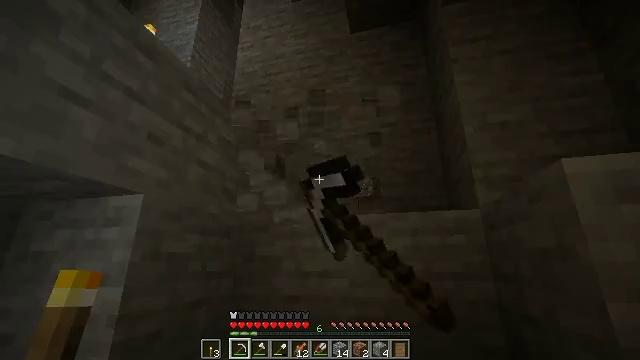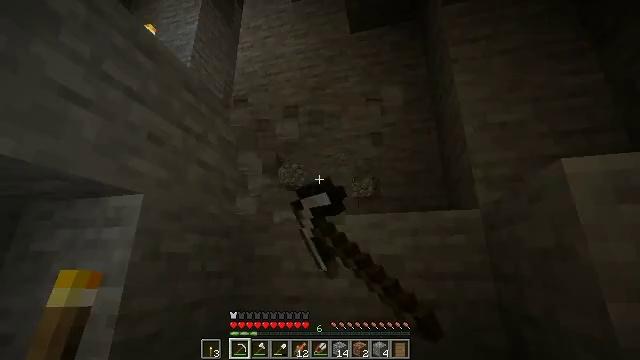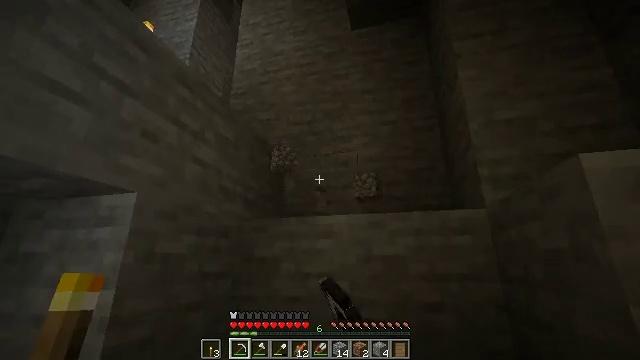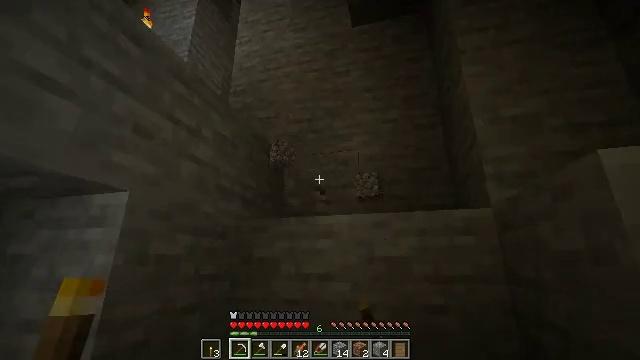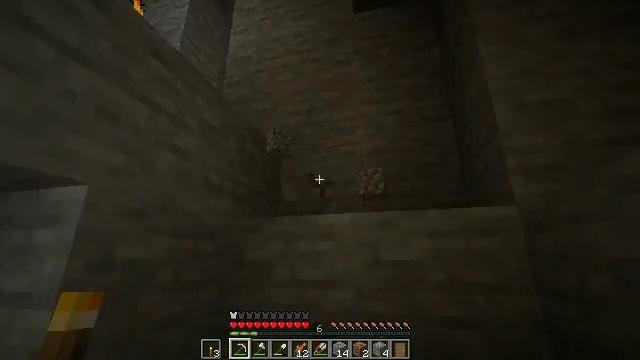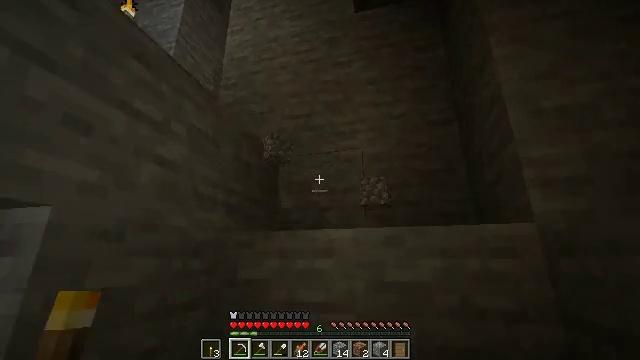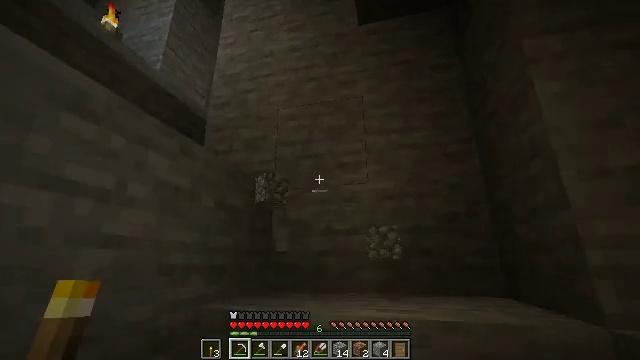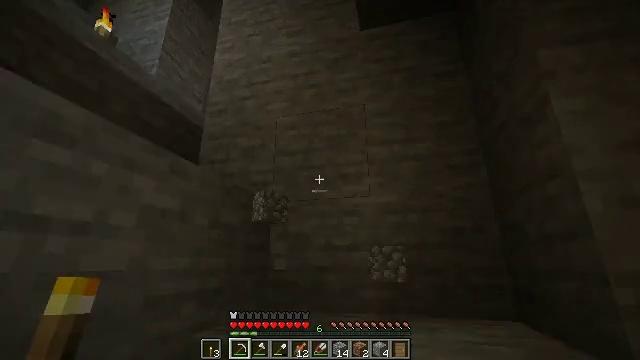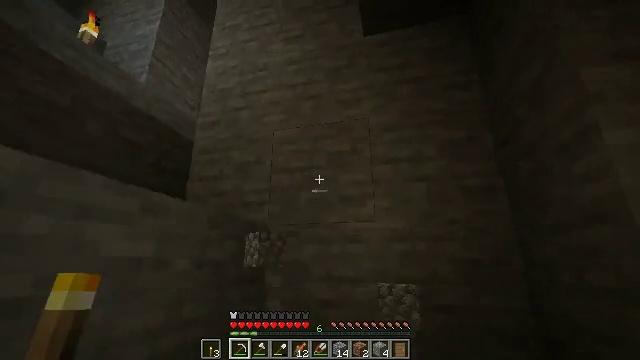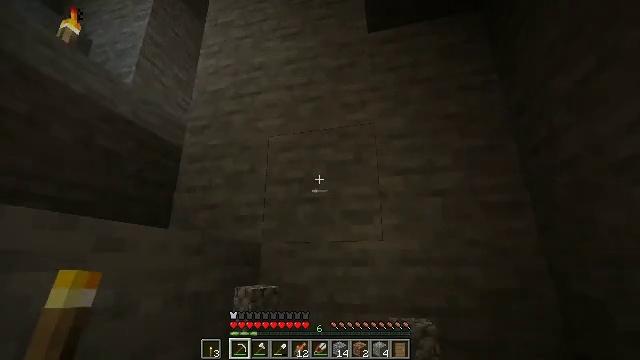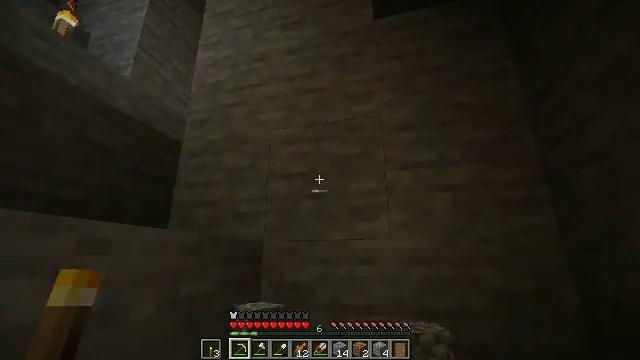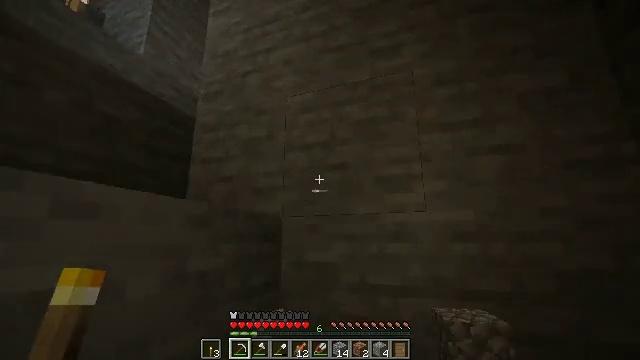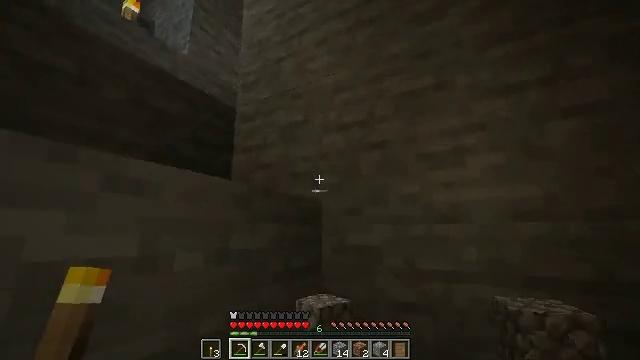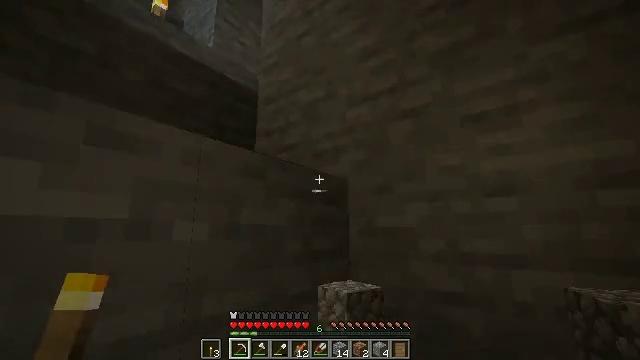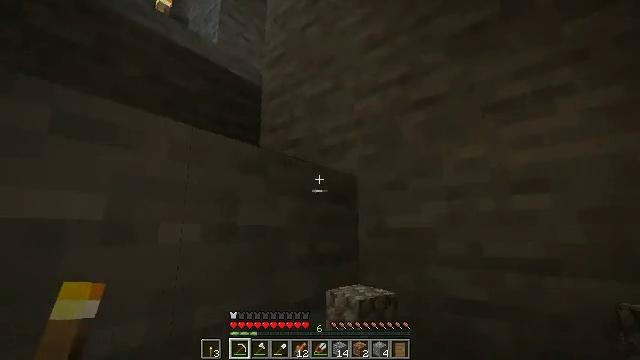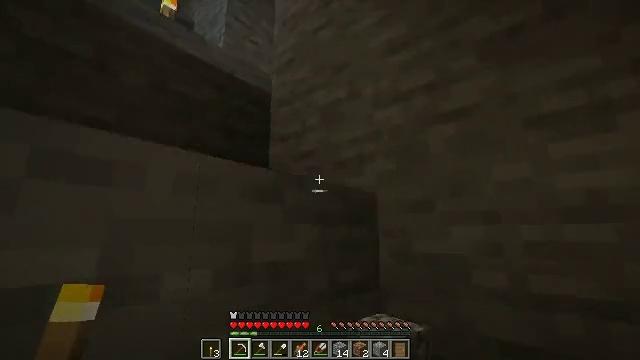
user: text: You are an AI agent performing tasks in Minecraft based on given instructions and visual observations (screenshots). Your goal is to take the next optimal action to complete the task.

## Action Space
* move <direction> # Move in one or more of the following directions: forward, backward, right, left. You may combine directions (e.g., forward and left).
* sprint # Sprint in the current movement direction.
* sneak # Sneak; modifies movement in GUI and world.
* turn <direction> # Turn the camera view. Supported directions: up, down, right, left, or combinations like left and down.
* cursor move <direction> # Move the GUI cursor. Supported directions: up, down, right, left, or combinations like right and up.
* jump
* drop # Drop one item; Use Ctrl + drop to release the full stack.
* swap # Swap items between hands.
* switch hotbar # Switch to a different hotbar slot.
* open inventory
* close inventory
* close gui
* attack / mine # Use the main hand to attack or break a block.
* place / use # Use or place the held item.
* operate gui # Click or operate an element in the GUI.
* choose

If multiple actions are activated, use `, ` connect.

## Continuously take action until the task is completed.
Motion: motion action
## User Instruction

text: Gather sugar cane for crafting.
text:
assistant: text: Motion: attack / mine
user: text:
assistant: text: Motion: move forward, attack / mine
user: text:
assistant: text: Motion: move forward, attack / mine
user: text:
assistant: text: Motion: move forward, attack / mine
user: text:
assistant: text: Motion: move forward, jump
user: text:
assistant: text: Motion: move forward, jump
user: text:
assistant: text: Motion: move forward, jump
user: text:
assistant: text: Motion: move forward
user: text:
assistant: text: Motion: move forward
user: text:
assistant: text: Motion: move forward, turn down
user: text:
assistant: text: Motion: move forward, turn left and down
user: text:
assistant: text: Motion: move forward, turn left and down
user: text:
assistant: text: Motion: move forward, turn left
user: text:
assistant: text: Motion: move forward, turn left
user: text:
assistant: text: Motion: move forward, turn left, jump
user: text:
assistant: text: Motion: move forward, turn left, jump
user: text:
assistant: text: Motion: move forward, turn left and down, jump
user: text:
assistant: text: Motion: move forward and move right, turn left and down, jump
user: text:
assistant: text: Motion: move forward and move right, turn left, jump
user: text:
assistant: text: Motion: move forward and move right, turn left
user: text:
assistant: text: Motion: move forward and move right
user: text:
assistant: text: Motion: move forward and move right
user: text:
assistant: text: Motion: move forward
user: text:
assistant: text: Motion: move forward
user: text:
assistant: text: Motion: move forward, turn left and down, jump
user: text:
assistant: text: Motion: move forward, turn left and down, jump
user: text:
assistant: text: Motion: move forward and move left, turn left, jump
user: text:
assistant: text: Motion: move forward and move left, turn left and up
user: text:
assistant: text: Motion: move forward and move left, turn up
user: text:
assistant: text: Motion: move forward and move left, turn up